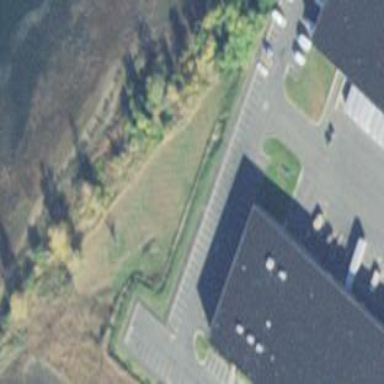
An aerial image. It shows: Parking area with asphalt surface.